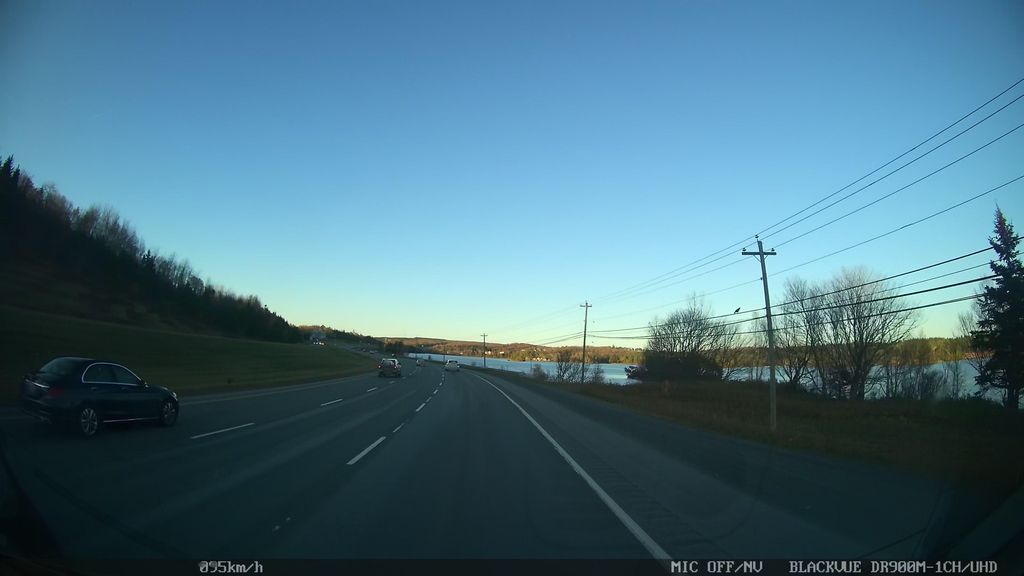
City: halifax